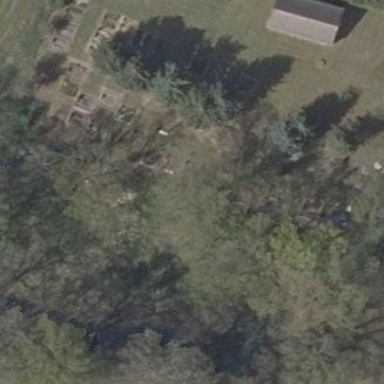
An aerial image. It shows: Cemetery.